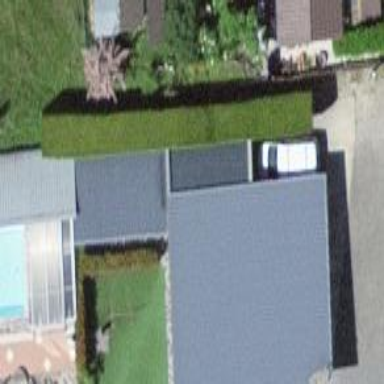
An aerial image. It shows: Garage building.